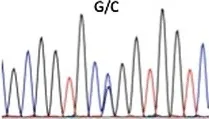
Sequencing the genomic PCR products, heterozygous missense mutation (R81P)(G changing to C) was identified.
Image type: pathology (immunostaining)